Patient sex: M
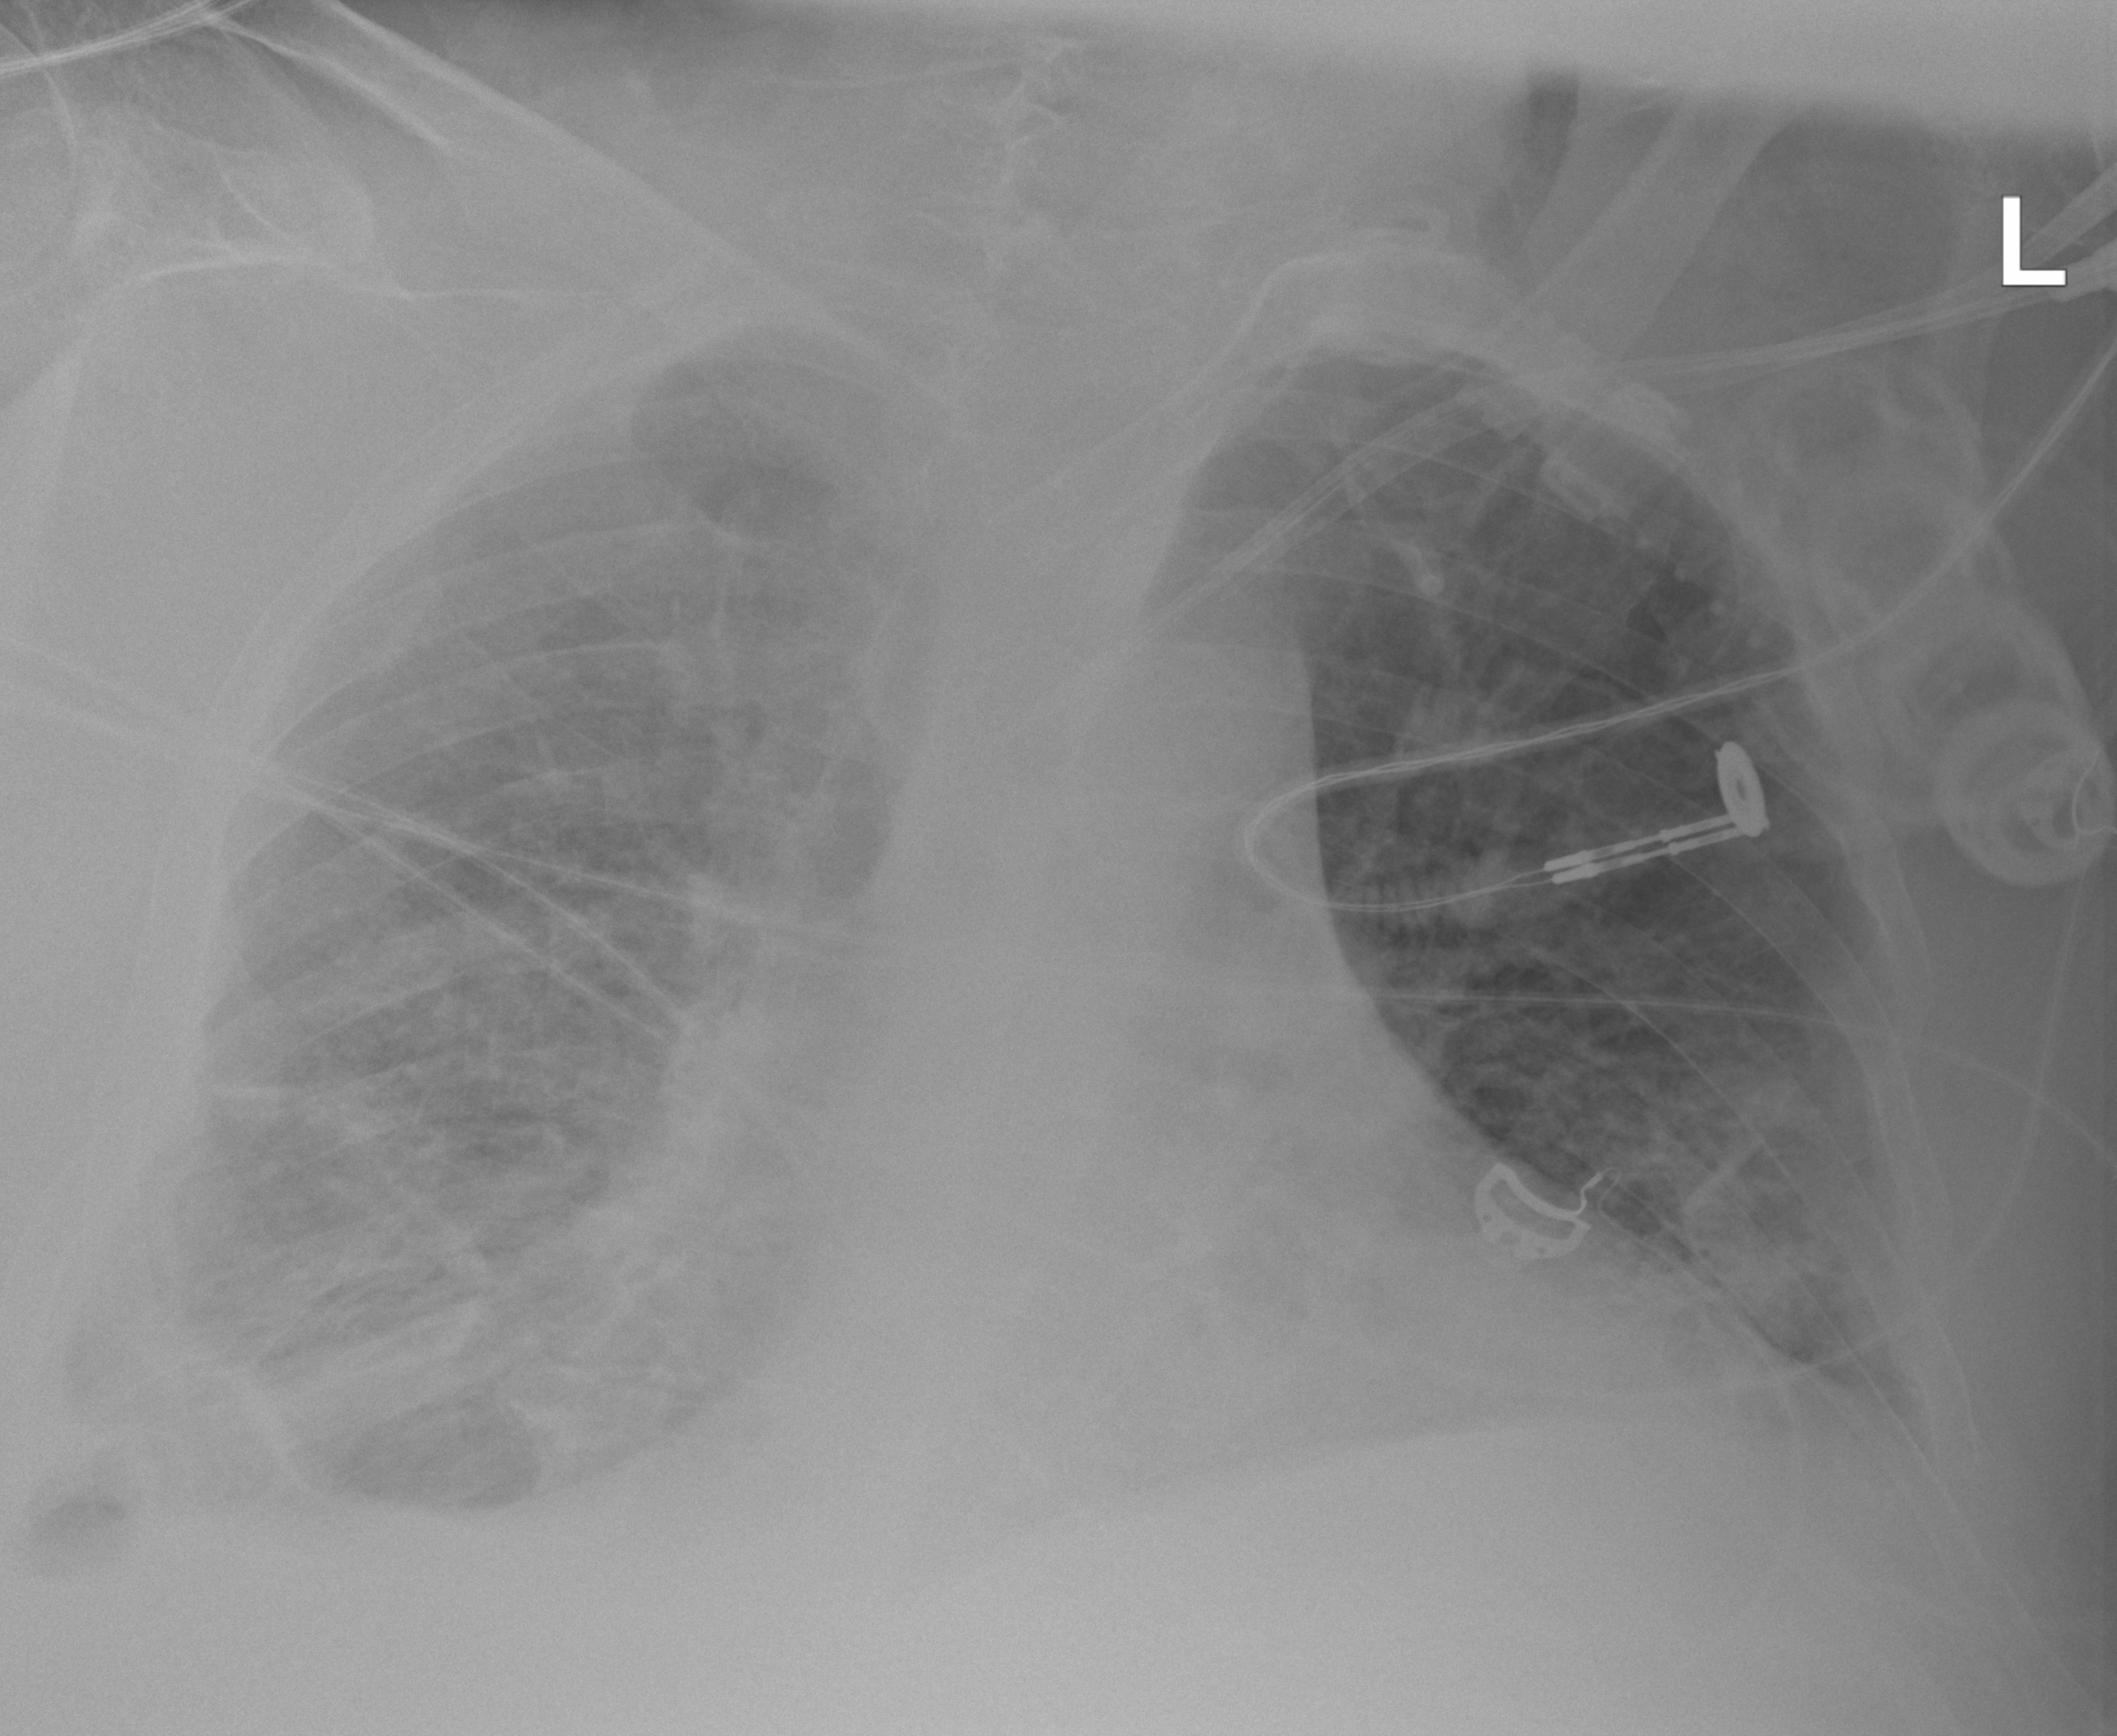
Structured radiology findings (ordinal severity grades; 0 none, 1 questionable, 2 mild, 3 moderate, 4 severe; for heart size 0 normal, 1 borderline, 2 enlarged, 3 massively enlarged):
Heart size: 2
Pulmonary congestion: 2
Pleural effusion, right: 2
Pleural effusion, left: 2
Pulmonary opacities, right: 3
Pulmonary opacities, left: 2
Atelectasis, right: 3
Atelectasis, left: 2